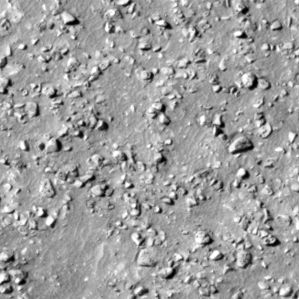
Label: non_frost